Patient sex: F
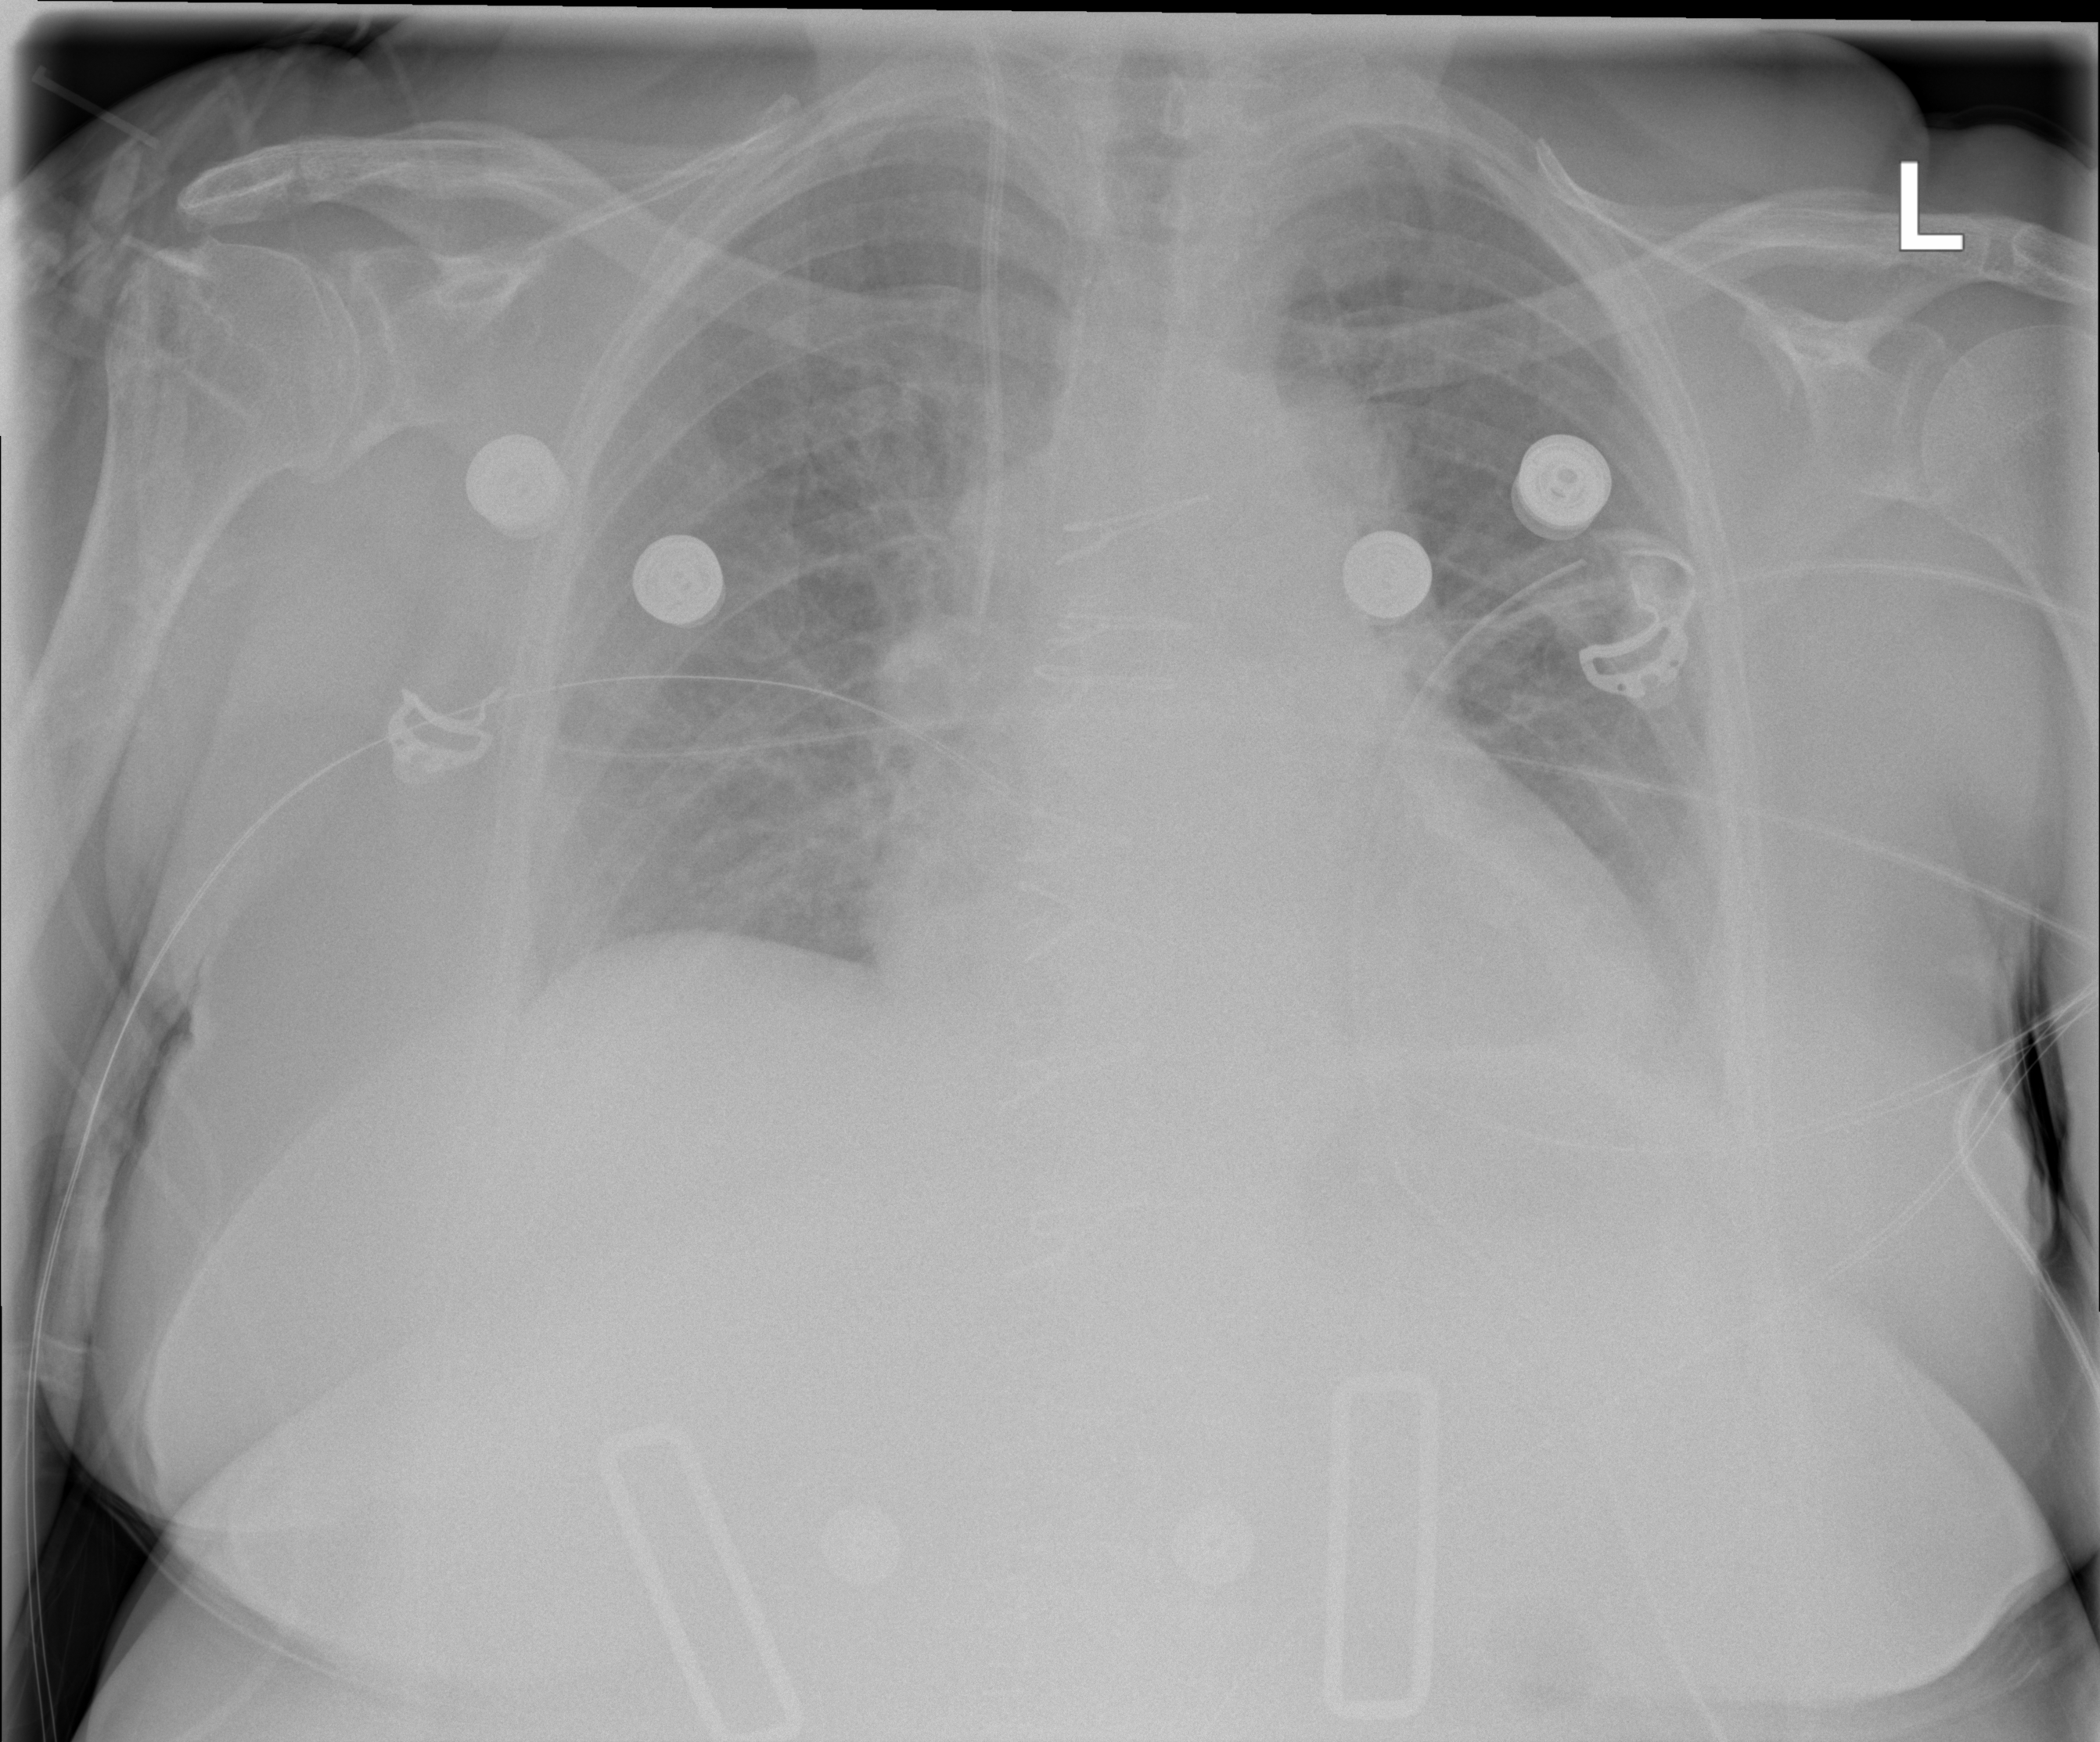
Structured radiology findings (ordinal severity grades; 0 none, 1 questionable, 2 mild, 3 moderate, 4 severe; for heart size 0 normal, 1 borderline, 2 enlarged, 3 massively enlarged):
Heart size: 2
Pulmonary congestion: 2
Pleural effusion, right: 0
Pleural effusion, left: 0
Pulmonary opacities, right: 0
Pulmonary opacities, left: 0
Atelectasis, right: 1
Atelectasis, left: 2